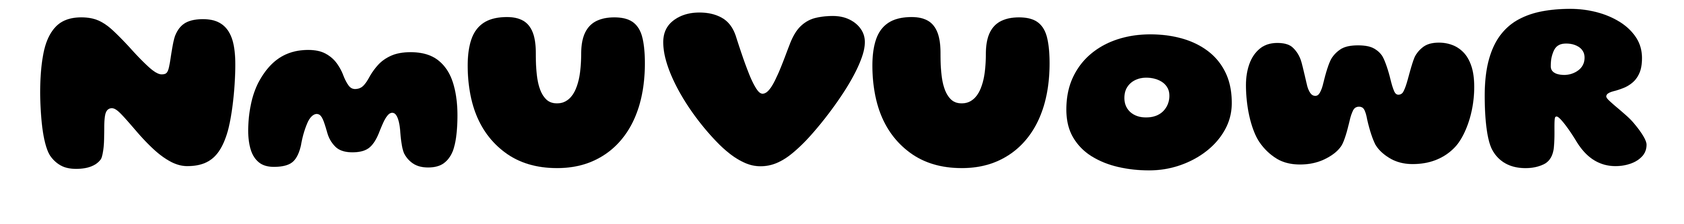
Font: Gluten_ExtraBold